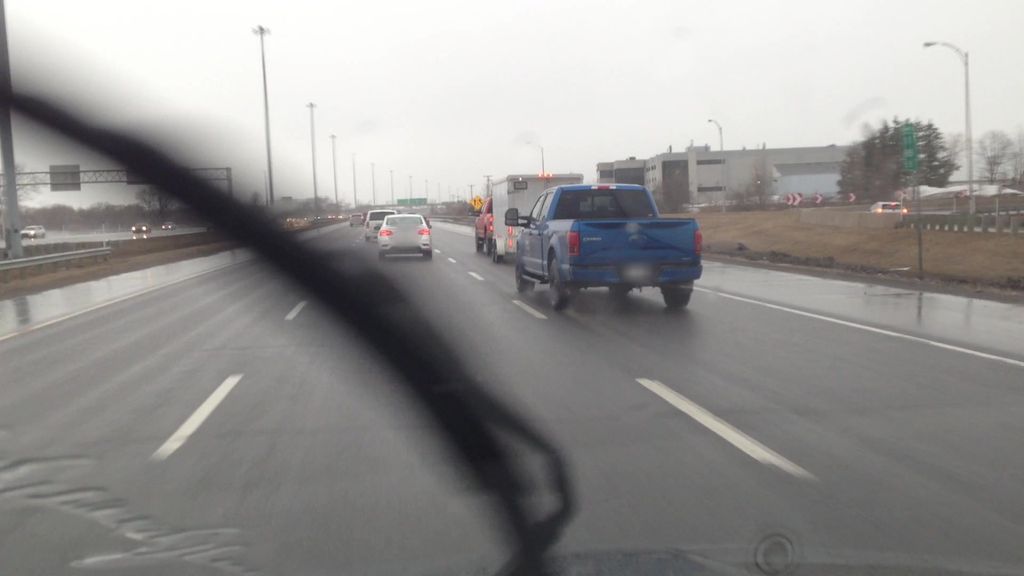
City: montreal